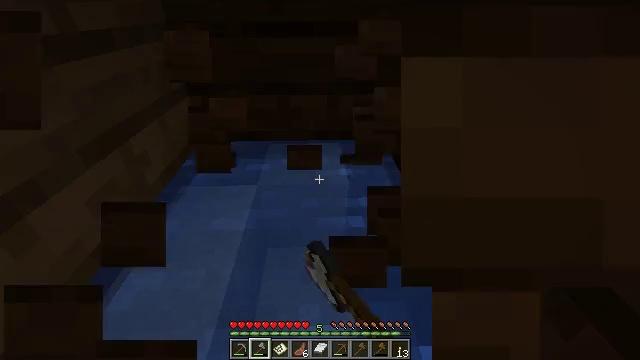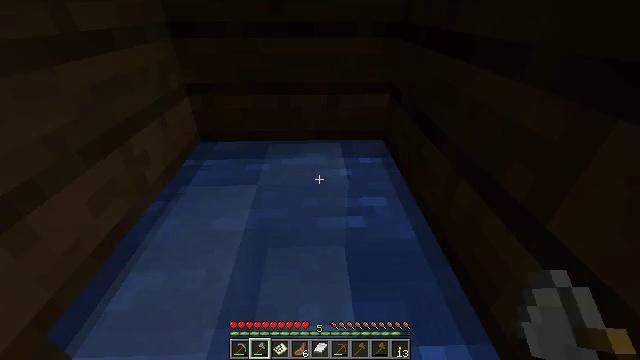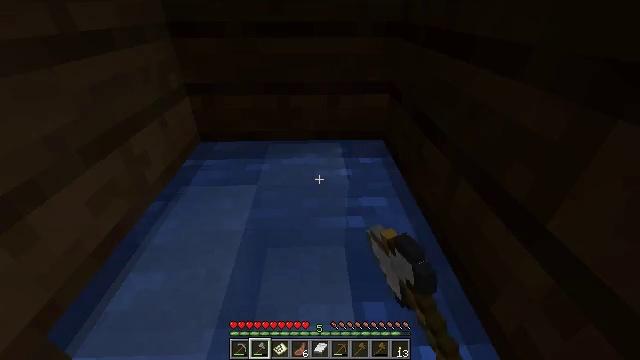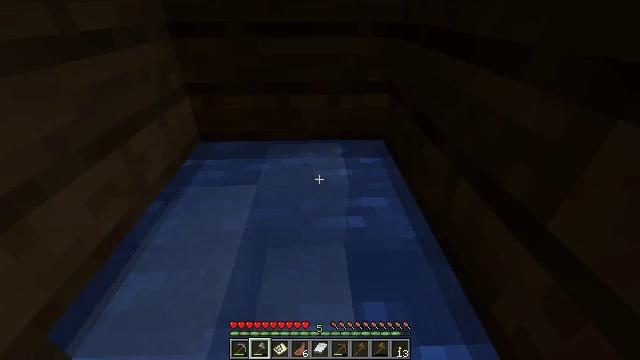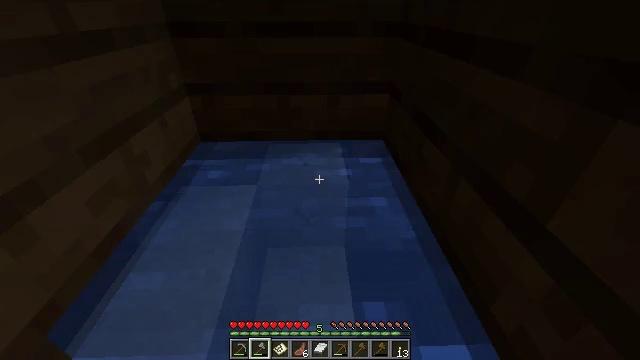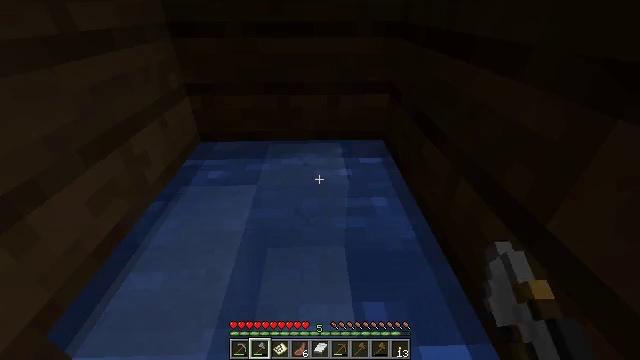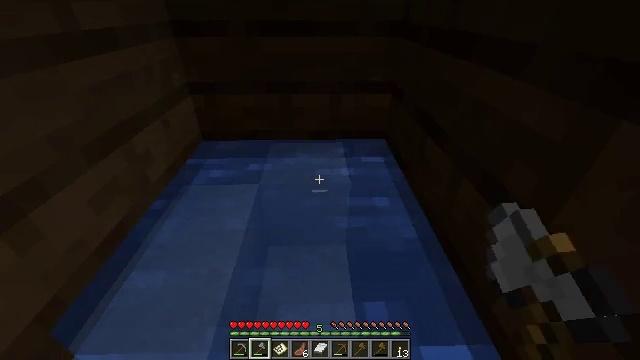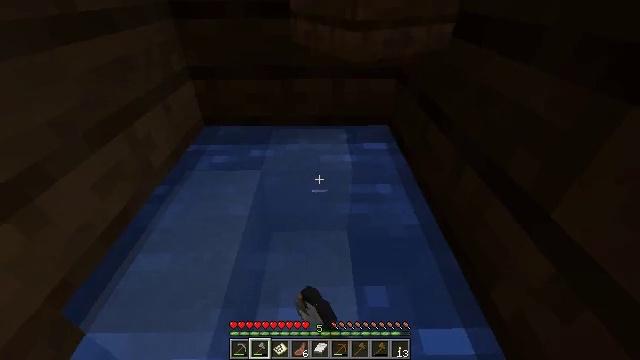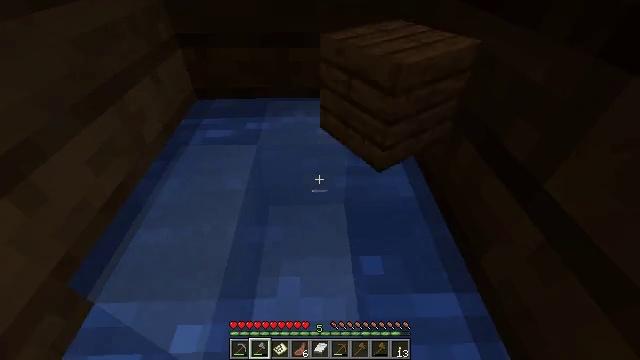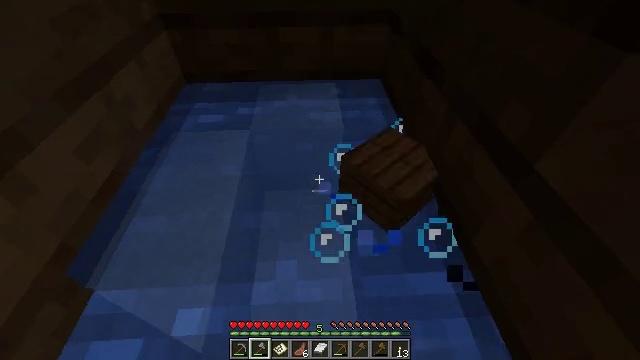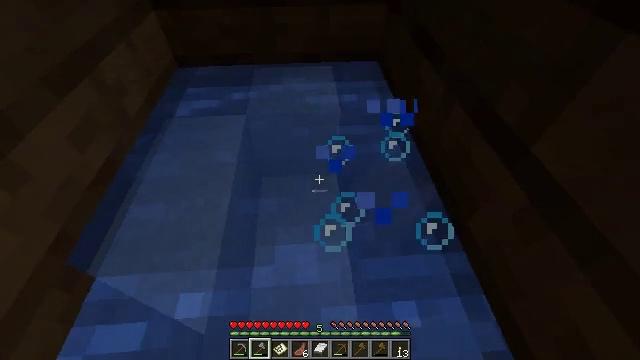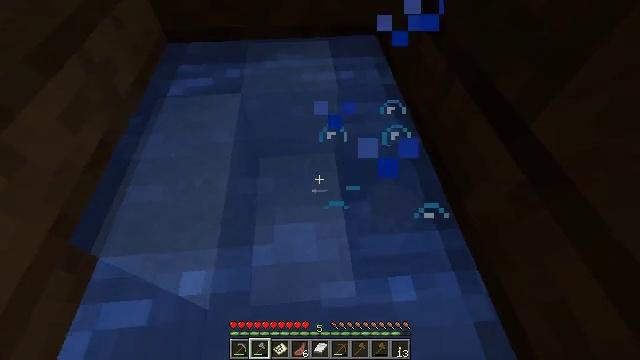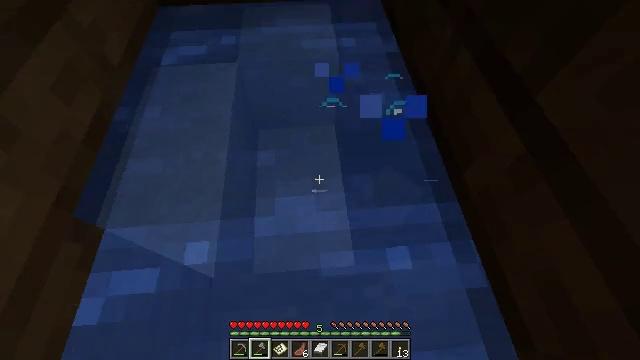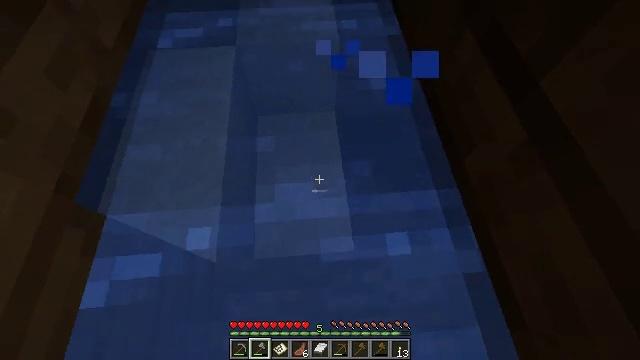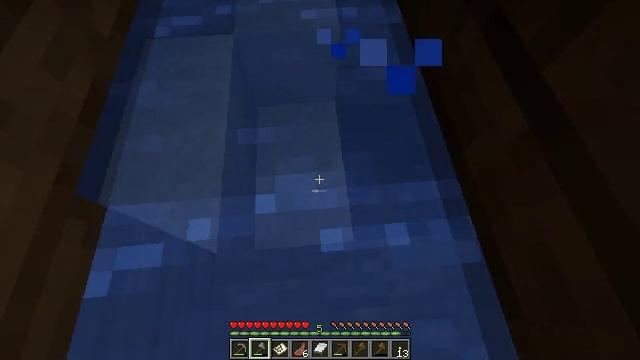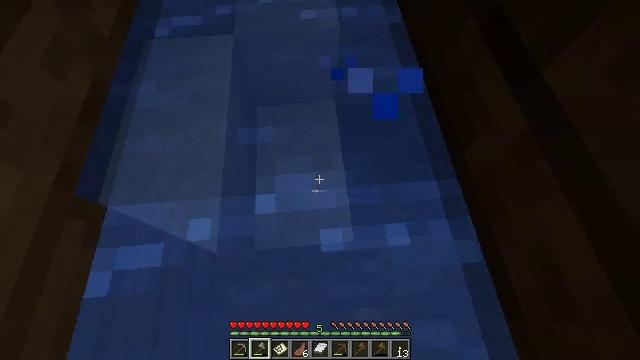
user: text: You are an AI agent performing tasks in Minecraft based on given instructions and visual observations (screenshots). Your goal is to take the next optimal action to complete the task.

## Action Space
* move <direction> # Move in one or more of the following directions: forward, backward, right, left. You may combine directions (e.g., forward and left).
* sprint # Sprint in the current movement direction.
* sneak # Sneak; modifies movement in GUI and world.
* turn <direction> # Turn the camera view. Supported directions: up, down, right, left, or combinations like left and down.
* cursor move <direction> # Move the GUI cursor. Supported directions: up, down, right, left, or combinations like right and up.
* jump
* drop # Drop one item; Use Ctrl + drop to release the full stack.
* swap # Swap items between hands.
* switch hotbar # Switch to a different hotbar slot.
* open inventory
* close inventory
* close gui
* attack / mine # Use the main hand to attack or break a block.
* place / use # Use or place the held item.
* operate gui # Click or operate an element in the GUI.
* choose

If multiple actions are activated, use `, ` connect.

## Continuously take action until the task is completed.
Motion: motion action
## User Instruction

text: Break the dark oak trapdoor to collect it.
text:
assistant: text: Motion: attack / mine
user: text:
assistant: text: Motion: attack / mine
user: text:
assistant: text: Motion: attack / mine
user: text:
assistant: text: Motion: attack / mine
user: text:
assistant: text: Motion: attack / mine
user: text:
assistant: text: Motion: no_op
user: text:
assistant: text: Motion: turn down
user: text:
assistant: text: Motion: turn down
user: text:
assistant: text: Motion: turn right and down
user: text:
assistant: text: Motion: turn down
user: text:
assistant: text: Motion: turn down
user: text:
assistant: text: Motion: turn down
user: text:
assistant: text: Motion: turn down
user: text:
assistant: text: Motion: turn down
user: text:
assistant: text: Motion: no_op
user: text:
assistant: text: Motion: no_op
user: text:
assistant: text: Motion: no_op
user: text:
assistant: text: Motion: no_op
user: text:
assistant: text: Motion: no_op
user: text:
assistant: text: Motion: no_op
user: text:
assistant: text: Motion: no_op
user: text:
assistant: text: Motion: no_op
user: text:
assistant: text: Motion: no_op
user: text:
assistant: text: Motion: no_op
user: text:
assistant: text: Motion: no_op
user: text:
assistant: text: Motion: no_op
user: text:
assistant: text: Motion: move forward
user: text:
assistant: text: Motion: move forward
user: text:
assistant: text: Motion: move forward
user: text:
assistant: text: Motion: move forward